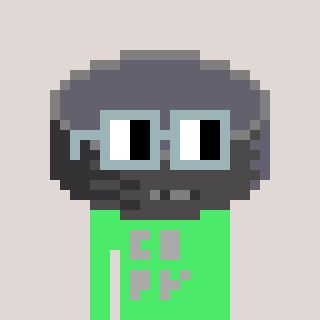
a pixel art character with square dark gray glasses, a hockey puck-shaped head and a teal-colored body on a warm background